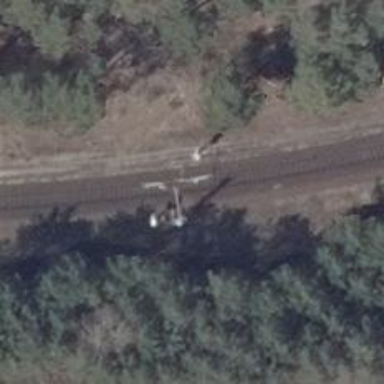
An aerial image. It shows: Railway signal.